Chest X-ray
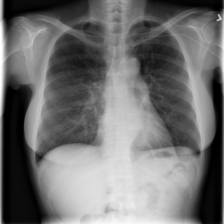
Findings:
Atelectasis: negative
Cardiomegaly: negative
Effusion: negative
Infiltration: positive
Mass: negative
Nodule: negative
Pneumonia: negative
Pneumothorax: negative
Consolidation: negative
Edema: negative
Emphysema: negative
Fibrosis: negative
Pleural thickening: negative
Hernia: negative